Aerial crown-view tile of a tropical tree (Barro Colorado Island, Panama), acquired 20250818:
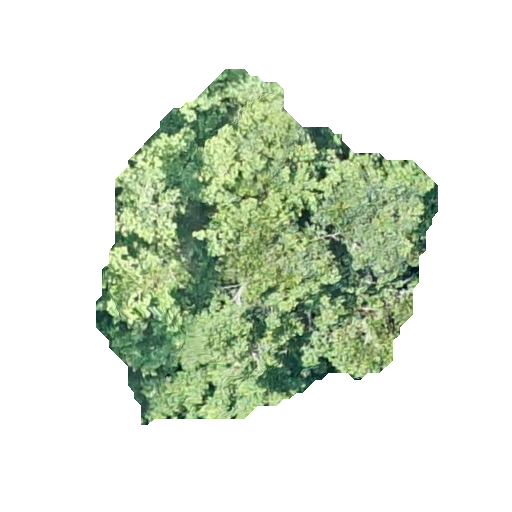
Species: Tabernaemontana arborea
GBIF accepted scientific name: Tabernaemontana arborea
Crown area: 118.993 m²